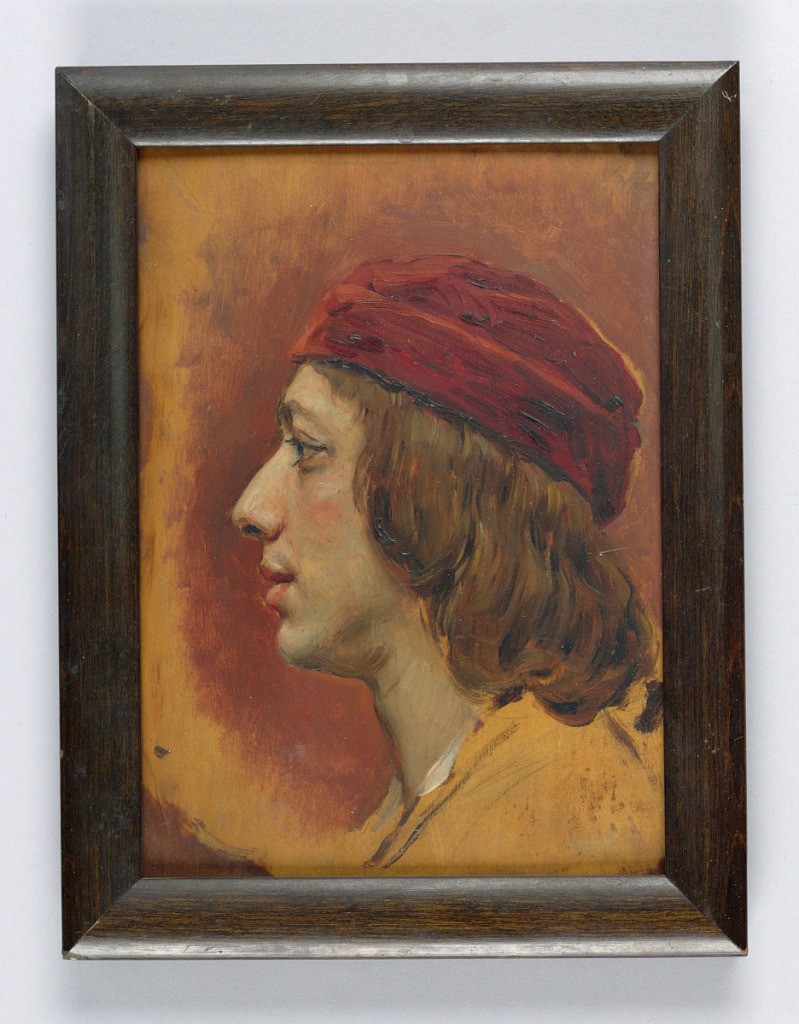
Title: Study of man
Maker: Kenyon Cox, American, 1856–1919
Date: ca. 1878
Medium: Brush and oil on wood panel
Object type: Painting
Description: Portrait of a young male figure in profile.